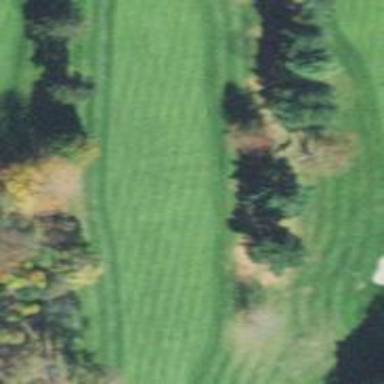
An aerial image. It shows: View of golf hole.